Aerial crown-view tile of a tropical tree (Barro Colorado Island, Panama), acquired 20250915:
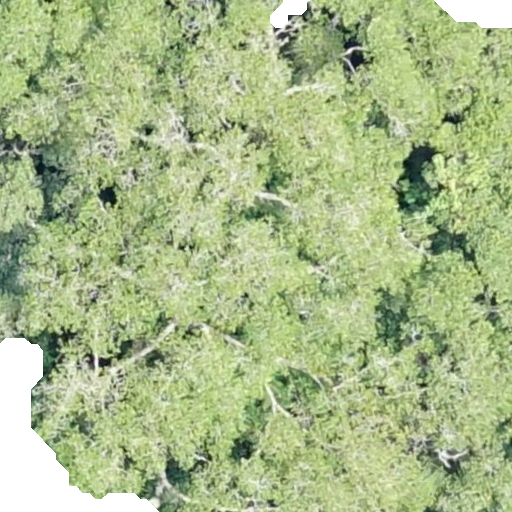
Species: Ficus insipida
GBIF accepted scientific name: Ficus insipida
Crown area: 476.739 m²